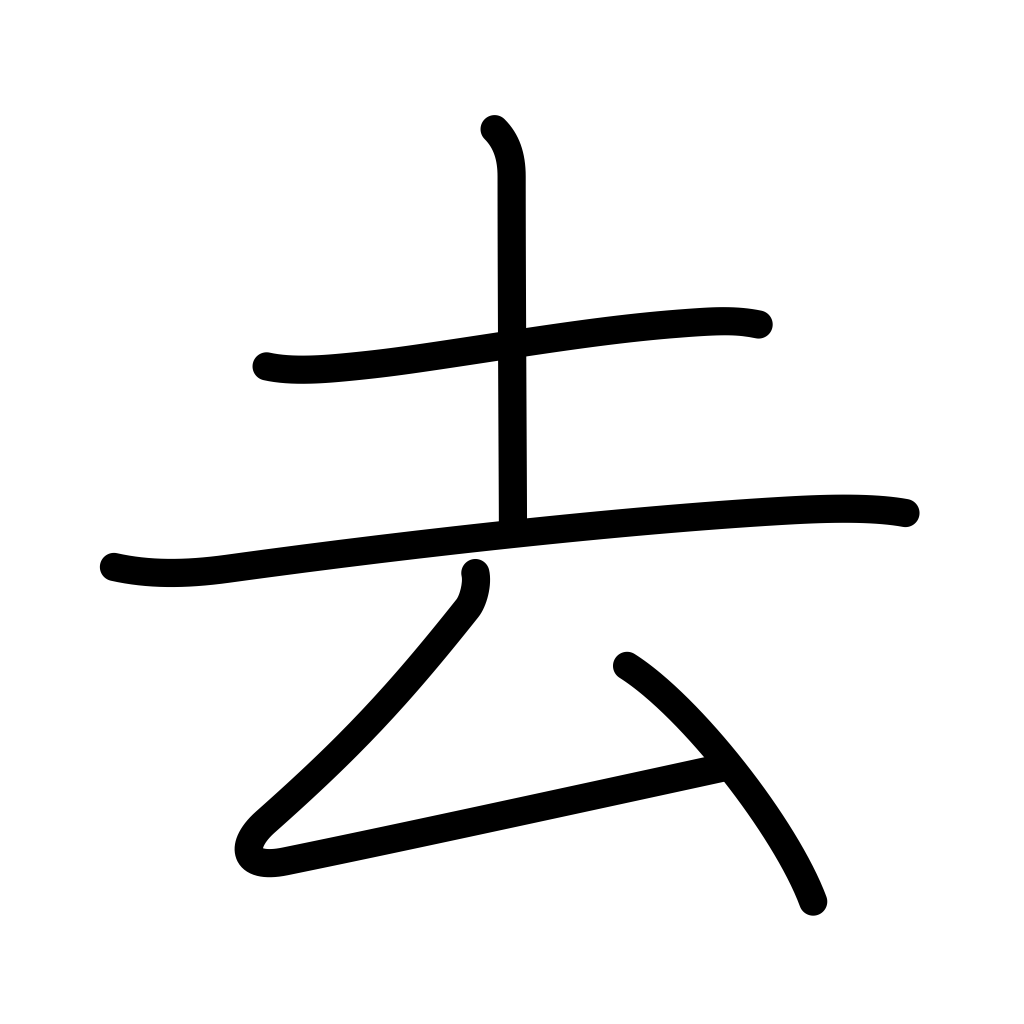
Meaning: gone, past, quit, leave, elapse, eliminate, divorce